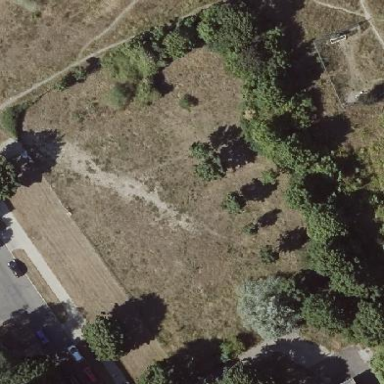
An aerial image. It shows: Fenced dog park for leisure activities on land.